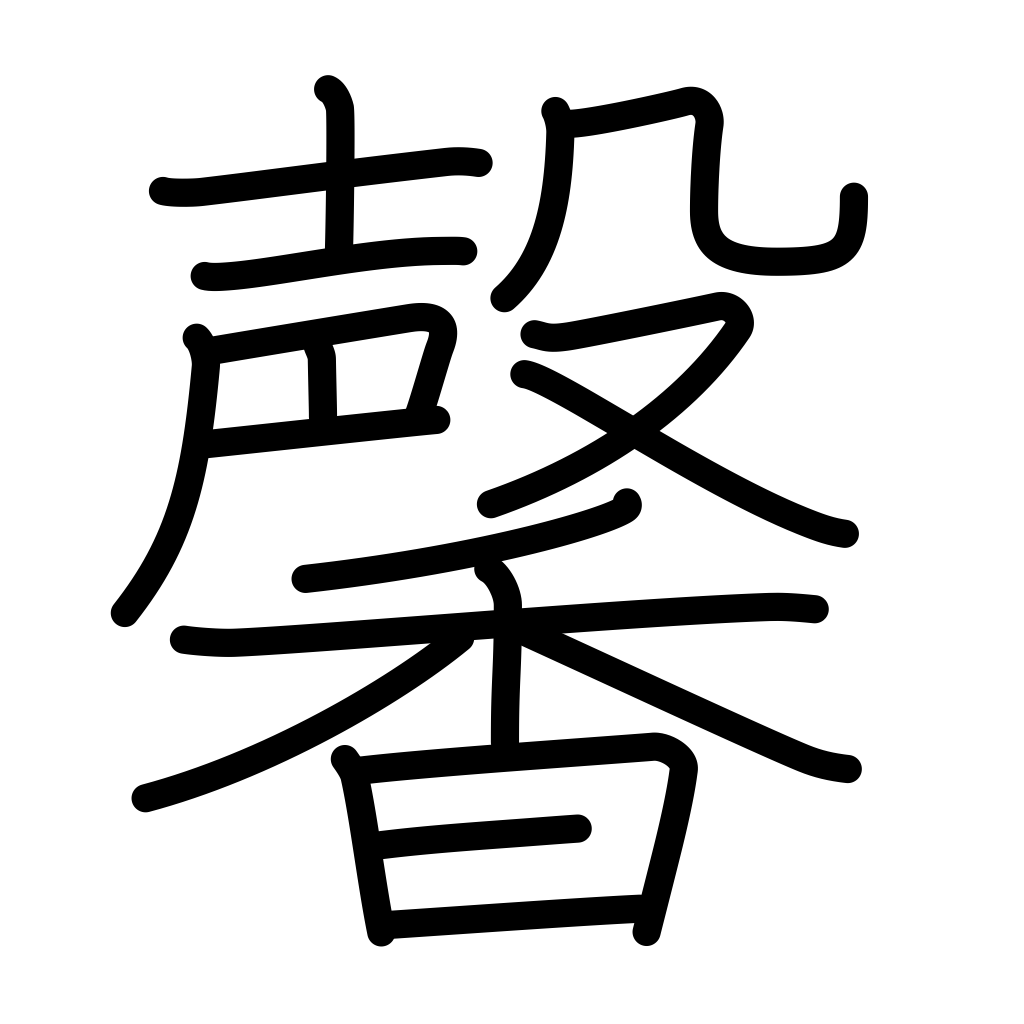
Meaning: fragrant, balmy, favourable